Question: I have a bootstrap panel that I am using in BS 2.3.
When a panel contains content, I want to show the normal panel with its border etc. However, when there is no content in the body, I want to apply a class to it that removes the border around the panel body so that you are just left with the gray bar in the header.
Here is a fiddle of what I am trying to do: <URL>
'''
<div class="panel">
<div class="panel-heading"> <span class="panel-title"><i class="icon-list-alt"></i>&nbsp;&nbsp;My Training Projects</span></div>
<div class="panel-body">
I do not want this border around the "Body" of this panel, just the heading. Really, when I remove the body div, I dont understand why the border is still there to begin with. I need a custom class that will allow me to not show the border / around the panel body
</div>
'''
CSS:
'''
.panel {
padding: 15px;
margin-bottom: 20px;
background-color: #ffffff;
border: 1px solid #dddddd;
border-radius: 4px;
-webkit-box-shadow: 0 1px 1px rgba(0, 0, 0, 0.05);
box-shadow: 0 1px 1px rgba(0, 0, 0, 0.05);
}
.panel-heading {
padding: 10px 15px;
margin: -15px -15px 15px;
font-size: 17.5px;
font-weight: 500;
background-color: #f5f5f5;
border-bottom: 1px solid #dddddd;
border-top-right-radius: 3px;
border-top-left-radius: 3px;
}
.panel-footer {
padding: 10px 15px;
margin: 15px -15px -15px;
background-color: #f5f5f5;
border-top: 1px solid #dddddd;
border-bottom-right-radius: 3px;
border-bottom-left-radius: 3px;
}
.panel-primary {
border-color: #428bca;
}
.panel-primary .panel-heading {
color: #ffffff;
background-color: #428bca;
border-color: #428bca;
}
/* This kinda of works but I only want to apply it to specific panels, not all
.panel, .panel-group .panel-heading+.panel-collapse>.panel-body{
border: none;
}
*/
'''
Here is a screenshot of how I want the final result on panels I choose; not all of them:

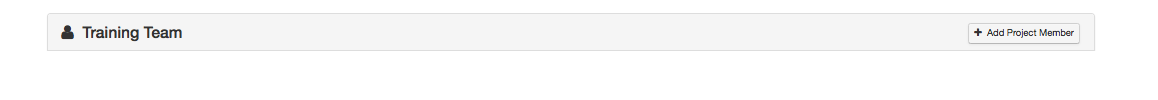
Answer: remove the border (and box-shadow) of '.panel' and change the border-bottom of '.panel-heading' to border
<URL>
---
2nd solution: now add 'noborder' to 'panel'
'''
.panel.noborder {
border: none;
box-shadow: none;
}
.panel.noborder > .panel-heading {
border: 1px solid #dddddd;
border-radius: 0;
}
'''
<URL>